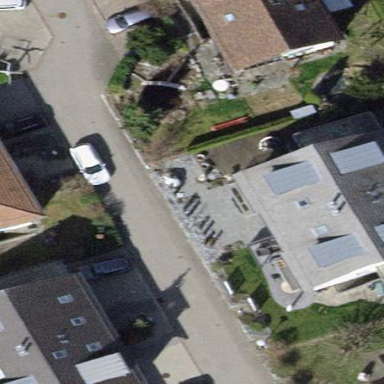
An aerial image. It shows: Semidetached house with gabled roof.